Question: I have all my Eclipse Plug-Ins checked out in Hudson workspace. For every project I defined a sonar configuration file. Actual it is a very easy configuration like this:
'''
# required metadata
sonar.projectKey=my.project
sonar.projectName=My Project
sonar.projectVersion=1.0
# path to source directories (required)
sources=src
'''
Now I will configure Hudson to search for every project in my 'svn.checkout' folder and start sonar with the defined properties. In the image below you can see my dream configuration:

The '*' do not work! Is there an other variable to search in all subdirectories for the 'sonar.properties' files? Or must I define a build step for each project? Or is there a best practice to analyze big Eclipse RCP projects with Sonar?
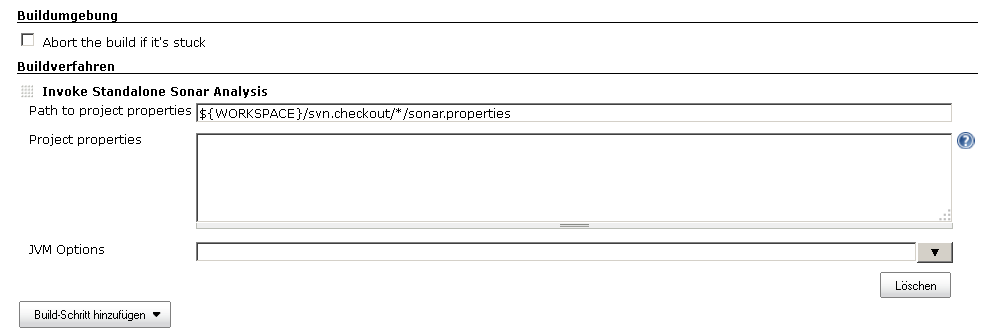
Answer: What you want to achieve is not possible with the Sonar Hudson plugin: the "path to project properties" must be a real path, without any wildcards.
You can have a look at how we build and analyse Sonar Eclipse, using Maven and Ant: <URL>. Hope this will help you.